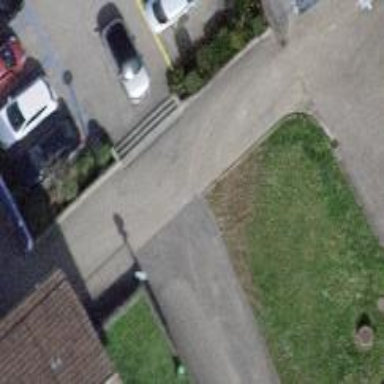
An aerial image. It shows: Concrete steps.